Question: So we have a messaging system, sometimes there are multiple messages and each message has a different count of common contacts between the sender and receiver.
When there are multiple accepted messages, currently I'm using 'each' to find all rows with the class of '.outbox_accepted_row' and then use a function to grab a member id and make an API call to get some data I need to display in those rows.
For example, row 1 has 7 common contacts, row 2 has 17. However currently how my code is written, the last number '17' overrides all the rows.

How should this be re-written?
'''
// This will find 2 rows on the page, grab the member id's and call
// getNameGameCounts twice:
$(".outbox_accepted_row").each( function( i, el ) {
var elem = $( el );
var member_id = elem.data('member-id');
getNameGameCounts(member_id);
});
function getNameGameCounts(member_id) {
// Here I make the api call with the id to get the counts I need:
WHOAT.networking.getToServerWithAjax(('/api/v1/name_game/play/'+member_id), null, function (response) {
// response comes back
if (response) {
// if the response has contacts
if (response.contacts !== null || undefined) {
// here is the problem
// every row will get overridden with the last count :(
$(".outbox_accepted_row .name_game p").each( function( i, el ) {
var elem = $(el);
elem.html(response.contacts.length);
elem.addClass('open_modal');
});
wireGetNameGame();
}
}
});
};
'''
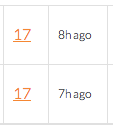
Answer: I think instead of changing the dom in the 2nd callback
'''
elem.html(response.contacts.length);
'''
you should do this in your first loop
'''
$(".outbox_accepted_row").each
'''
getNameGameCounts should only return you the data, rather than do another dom action, it might experience with aync issue and return undefined, you will need to use like async.js.
And another thing, are you sure you want to loop the ajax call? seems like a bad design.